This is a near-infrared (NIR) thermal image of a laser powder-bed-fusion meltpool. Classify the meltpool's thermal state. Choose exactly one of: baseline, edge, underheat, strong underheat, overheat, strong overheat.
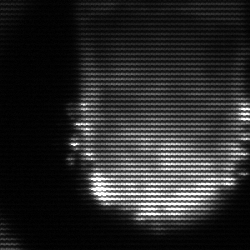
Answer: baseline